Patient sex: F
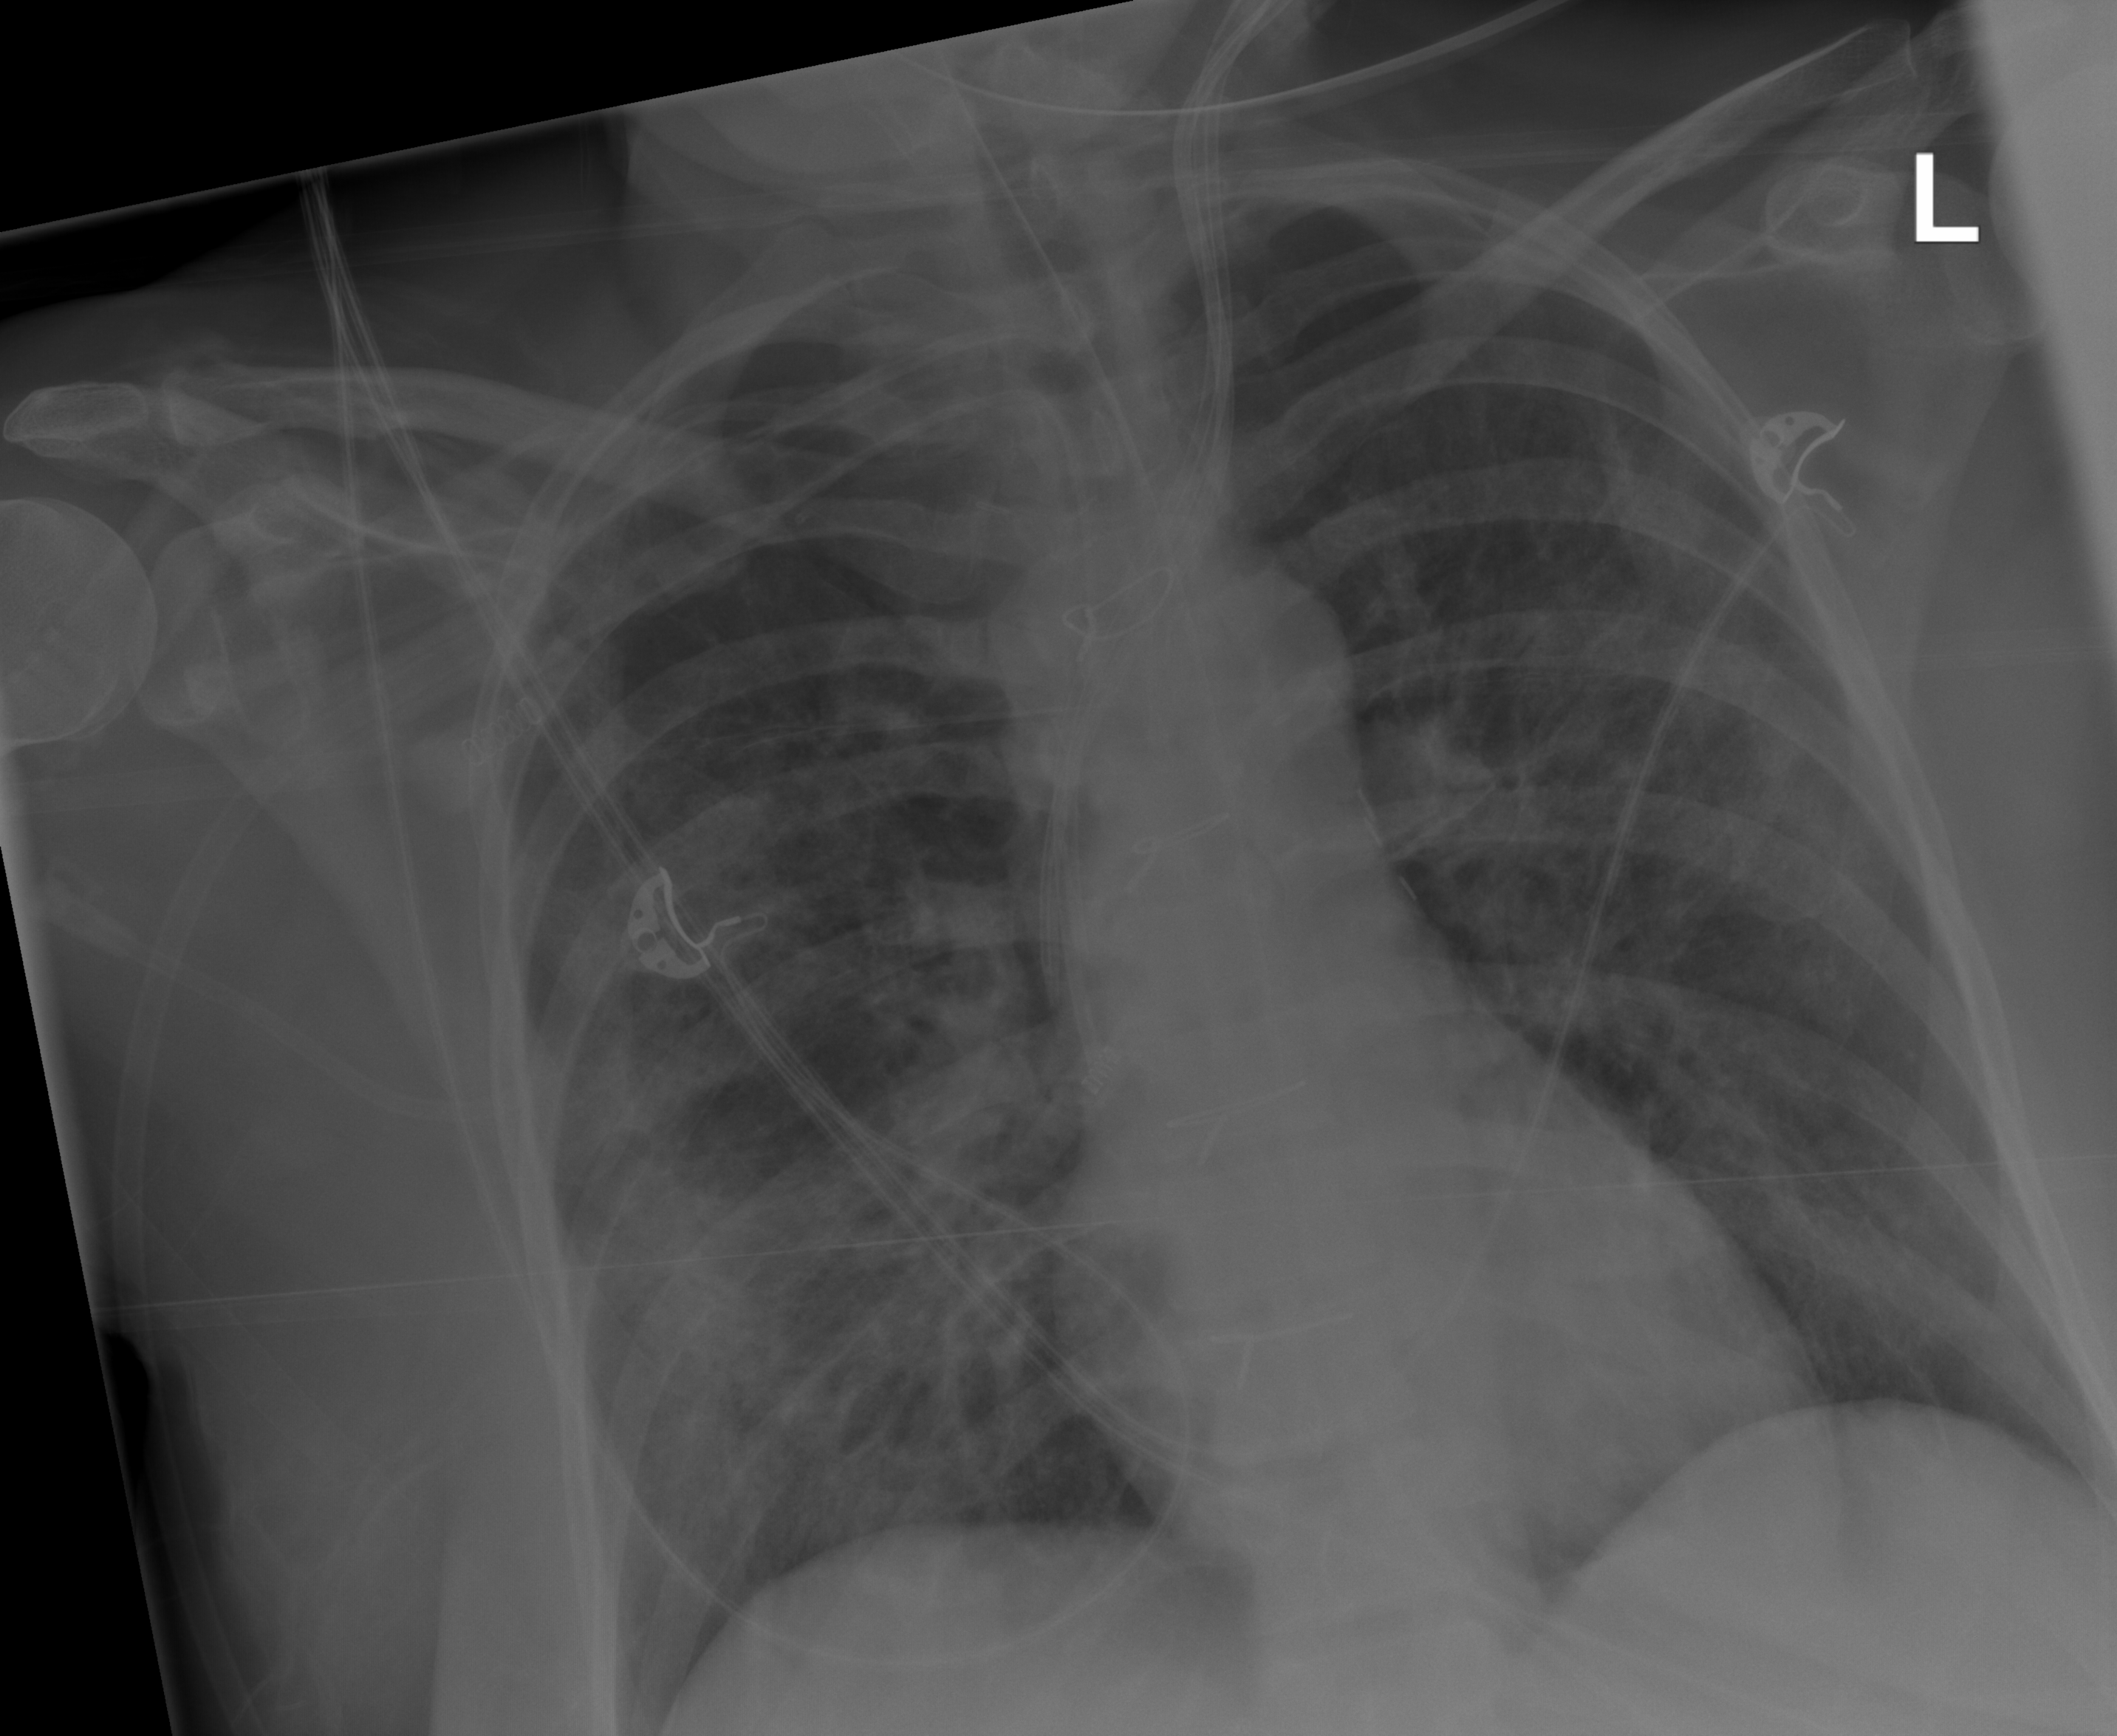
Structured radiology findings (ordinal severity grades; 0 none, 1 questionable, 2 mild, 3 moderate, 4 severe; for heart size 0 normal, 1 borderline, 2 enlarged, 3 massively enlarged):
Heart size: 0
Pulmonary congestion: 0
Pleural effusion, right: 0
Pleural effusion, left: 0
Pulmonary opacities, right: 3
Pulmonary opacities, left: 2
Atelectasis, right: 2
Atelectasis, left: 2